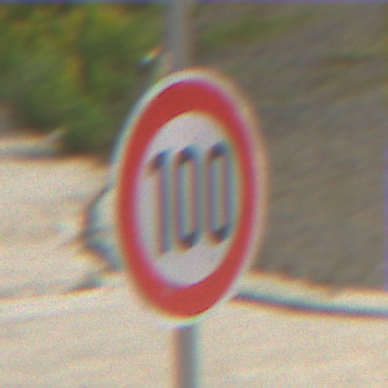
Verkehrszeichen: Geschwindigkeit100
Umgebung: Outdoor, Suburban
Tageszeit: MorningAfternoon
Wetter: PartlyCloudy
Licht: Natural
Jahreszeit: NotSpecified
Kontrast: HighContrast